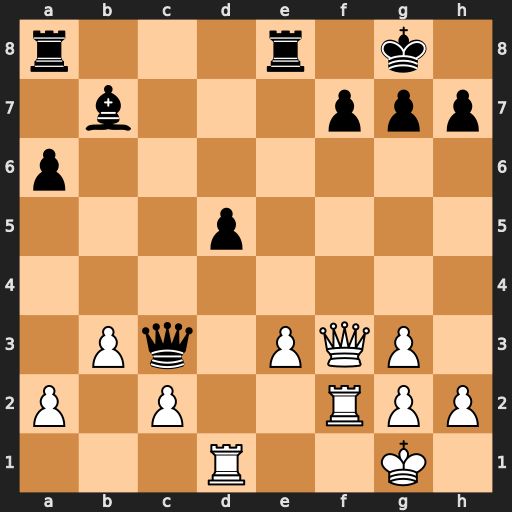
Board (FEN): r3r1k1/1b3ppp/p7/3p4/8/1Pq1PQP1/P1P2RPP/3R2K1
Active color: w
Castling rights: -
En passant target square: -
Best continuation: Qxf7+ Kh8 Qxb7